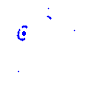
Particle: proton